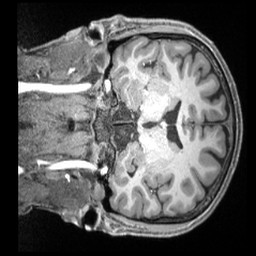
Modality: T1w
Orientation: coronal
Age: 29
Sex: male
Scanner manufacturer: siemens
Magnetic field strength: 3 T
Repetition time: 2.4 s
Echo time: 0.00226 s